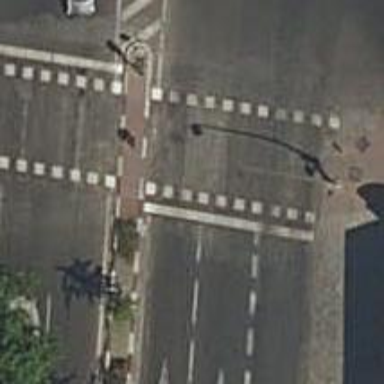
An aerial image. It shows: Sidewalk made of paving stones.